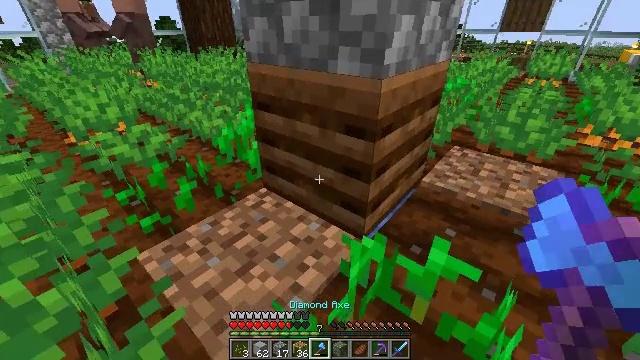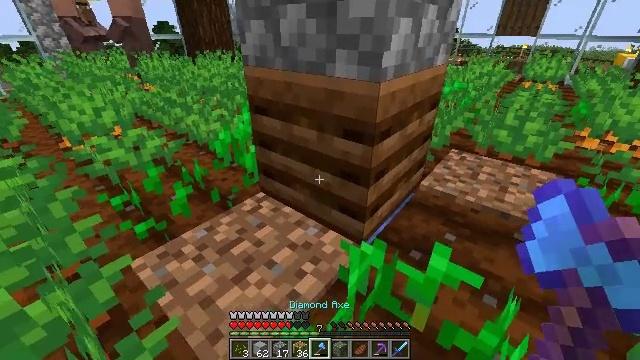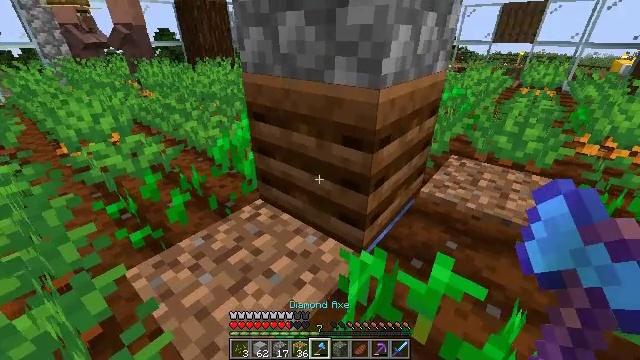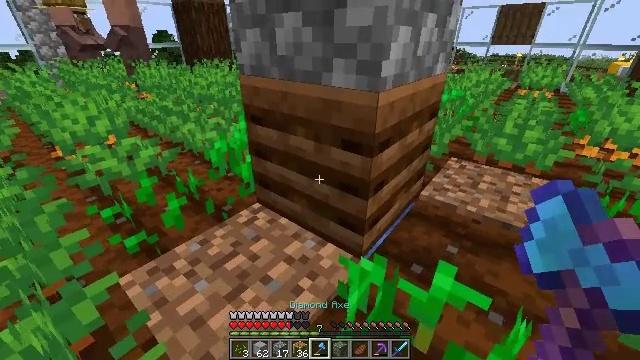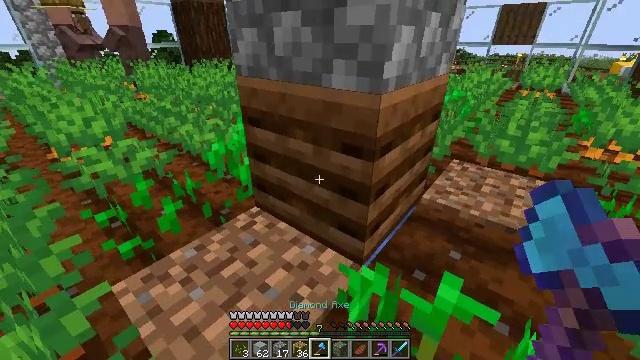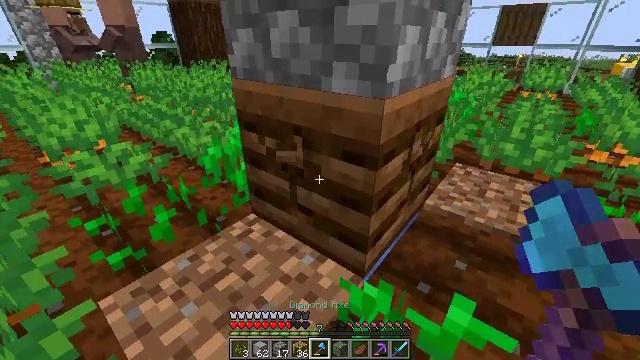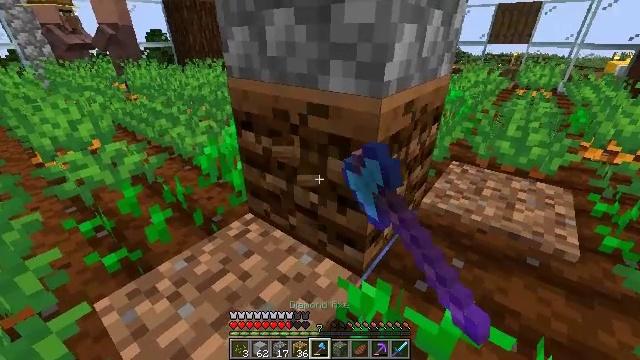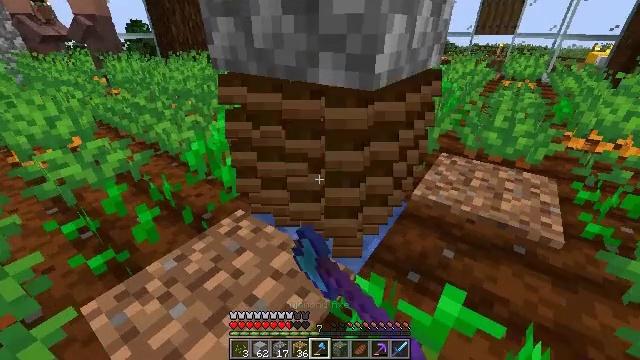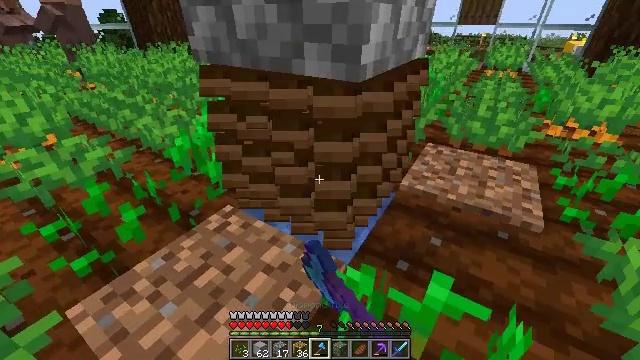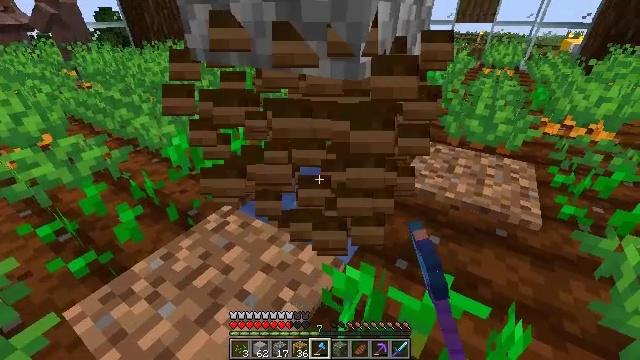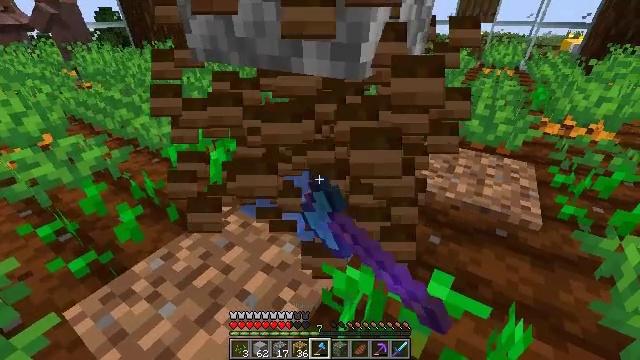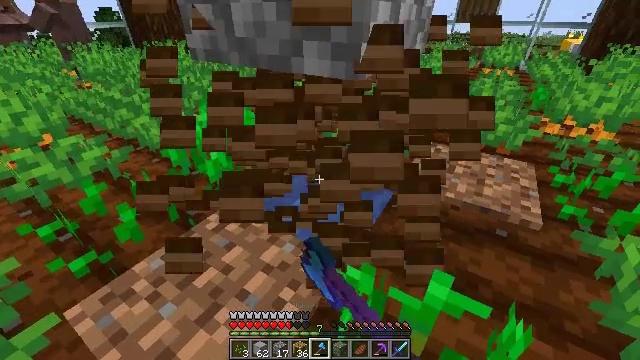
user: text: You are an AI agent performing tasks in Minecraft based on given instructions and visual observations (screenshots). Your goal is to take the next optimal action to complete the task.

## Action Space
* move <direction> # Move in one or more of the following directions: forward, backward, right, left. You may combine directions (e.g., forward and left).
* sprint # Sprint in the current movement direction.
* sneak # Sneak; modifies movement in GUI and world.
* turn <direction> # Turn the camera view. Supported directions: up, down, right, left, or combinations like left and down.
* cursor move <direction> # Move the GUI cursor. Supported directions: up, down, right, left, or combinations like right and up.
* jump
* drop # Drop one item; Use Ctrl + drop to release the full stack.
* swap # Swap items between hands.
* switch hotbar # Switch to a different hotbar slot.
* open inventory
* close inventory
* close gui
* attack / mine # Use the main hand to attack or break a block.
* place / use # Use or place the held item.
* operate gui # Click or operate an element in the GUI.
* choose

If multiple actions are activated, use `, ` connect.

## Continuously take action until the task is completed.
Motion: motion action
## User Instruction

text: Attack the composter to add it to your inventory.
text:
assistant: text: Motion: move forward, sneak
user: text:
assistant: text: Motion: move forward, sneak, turn up
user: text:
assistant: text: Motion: move forward, sneak
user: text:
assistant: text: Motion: move forward, sneak
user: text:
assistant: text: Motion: sneak, attack / mine
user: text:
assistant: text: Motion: sneak, attack / mine
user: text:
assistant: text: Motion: sneak, turn right and down, attack / mine
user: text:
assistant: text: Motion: sneak, turn right and down, attack / mine
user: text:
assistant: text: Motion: sneak, attack / mine
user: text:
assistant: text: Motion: sneak, attack / mine
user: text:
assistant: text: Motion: sneak, attack / mine
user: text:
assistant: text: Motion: sneak, attack / mine